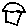
Label: house